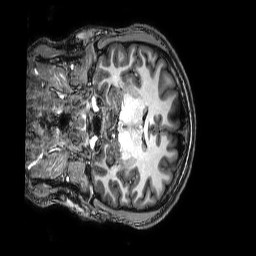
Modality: T1w
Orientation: coronal
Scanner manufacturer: philips
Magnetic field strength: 3 T
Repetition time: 0.008 s
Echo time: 0.003586 s